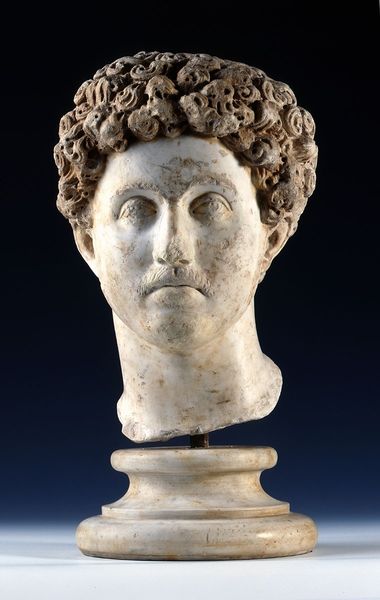
Titel: Bildnis des Kaisers Marcus Aurelius
Standort: Hamburg
Institution: Museum für Kunst und Gewerbe Hamburg
Schlagwörter: marmor, bildnis, portrait, person, statue, kaiser, zugeschlagen, skulpturen, kaiserzeit, herrscherbildnis, gebohrt, kleinskulptur, geschlagen, haarmode, konterfei, staatsportrait, historische, kaiserbildnis, porträt, persönlichkeit, staatsporträt, frisurenmode, gemeißelt, mittlere, feinkristallin